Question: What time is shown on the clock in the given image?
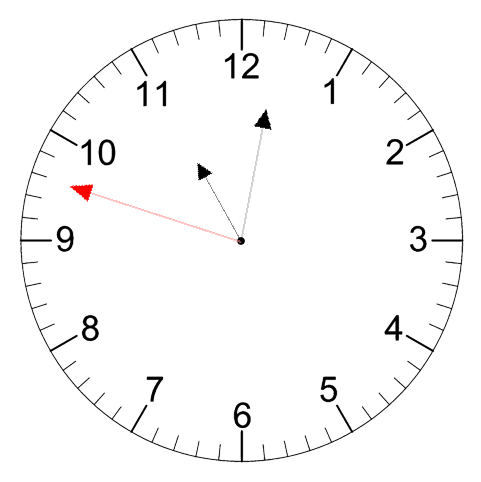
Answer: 11:01:48